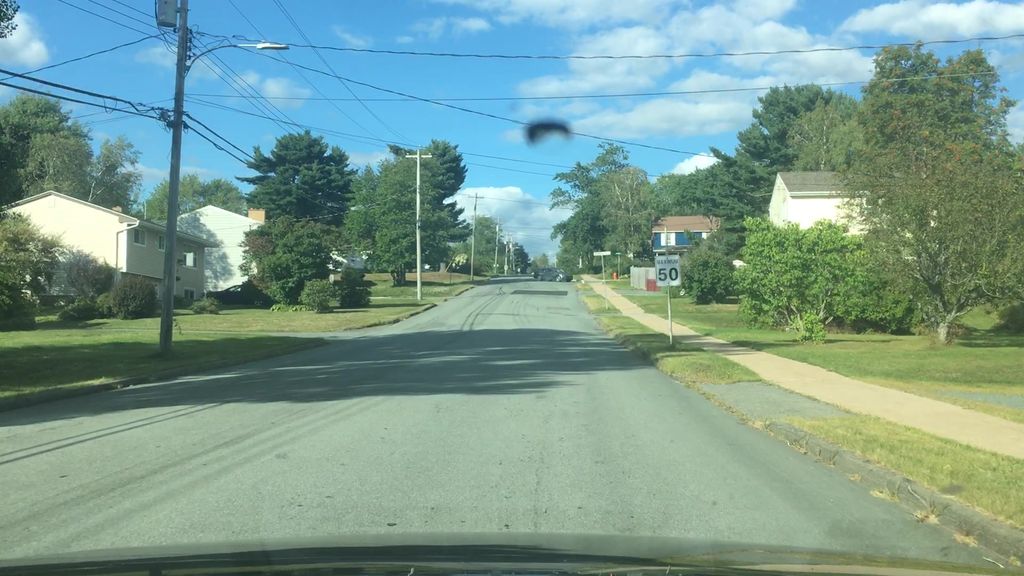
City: halifax